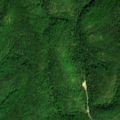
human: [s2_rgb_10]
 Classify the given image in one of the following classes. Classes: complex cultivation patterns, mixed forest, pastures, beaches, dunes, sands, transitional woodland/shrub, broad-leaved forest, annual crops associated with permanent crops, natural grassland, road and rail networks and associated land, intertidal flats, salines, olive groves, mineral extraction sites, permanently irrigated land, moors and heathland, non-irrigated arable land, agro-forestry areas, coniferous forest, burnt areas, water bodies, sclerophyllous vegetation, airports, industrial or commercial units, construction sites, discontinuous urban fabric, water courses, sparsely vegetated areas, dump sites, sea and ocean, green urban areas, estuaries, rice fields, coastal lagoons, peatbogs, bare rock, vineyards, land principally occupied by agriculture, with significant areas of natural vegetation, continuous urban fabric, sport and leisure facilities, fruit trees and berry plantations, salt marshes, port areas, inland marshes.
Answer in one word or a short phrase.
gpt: broad-leaved forest